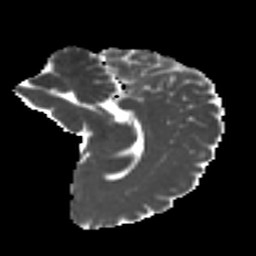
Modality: MD
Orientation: sagittal
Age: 23
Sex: female
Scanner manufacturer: ge
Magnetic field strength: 3 T
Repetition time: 7.8 s
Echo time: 0.0606 s